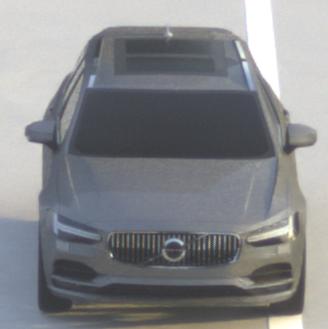
Make: Volvo
Model: V90
Detailed model: -
Model produced from: 2016
Model produced until: 2020
Doors: 5
Color: gray
Road condition: dry road
Daytime: sunrise or sunset
Contrast: low contrast